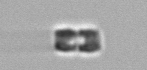
Label: Bacillariophyceae_morphotype1